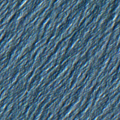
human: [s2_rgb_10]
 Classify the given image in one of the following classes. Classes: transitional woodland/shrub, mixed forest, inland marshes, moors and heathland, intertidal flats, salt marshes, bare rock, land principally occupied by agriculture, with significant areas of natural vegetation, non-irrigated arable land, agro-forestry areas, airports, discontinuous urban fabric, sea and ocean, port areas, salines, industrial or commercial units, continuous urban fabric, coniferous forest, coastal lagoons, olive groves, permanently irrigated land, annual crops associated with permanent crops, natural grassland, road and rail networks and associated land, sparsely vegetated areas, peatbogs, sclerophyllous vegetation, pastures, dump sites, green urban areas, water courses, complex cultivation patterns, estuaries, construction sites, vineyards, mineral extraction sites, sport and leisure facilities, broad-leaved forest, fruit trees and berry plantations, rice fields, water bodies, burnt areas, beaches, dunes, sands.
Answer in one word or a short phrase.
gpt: sea and ocean